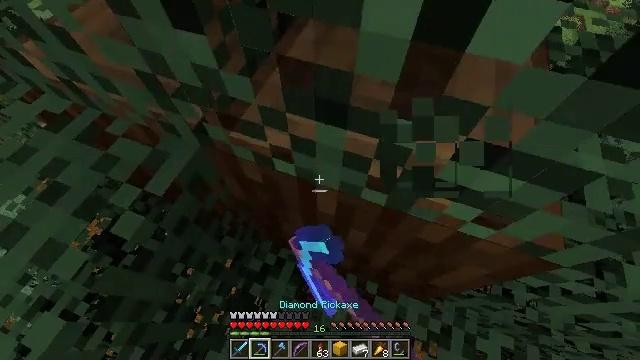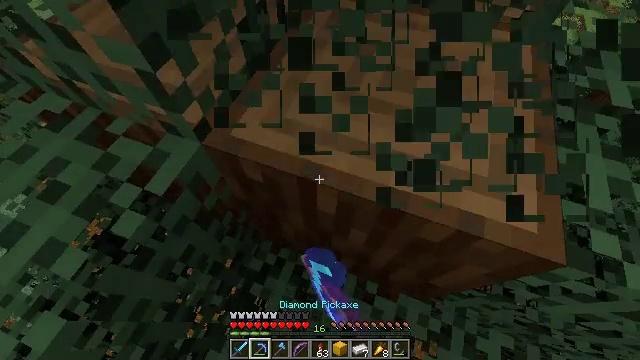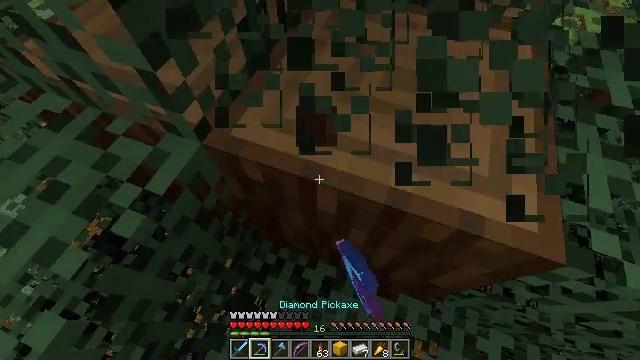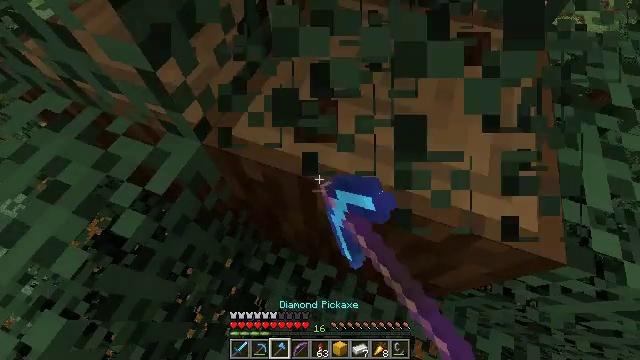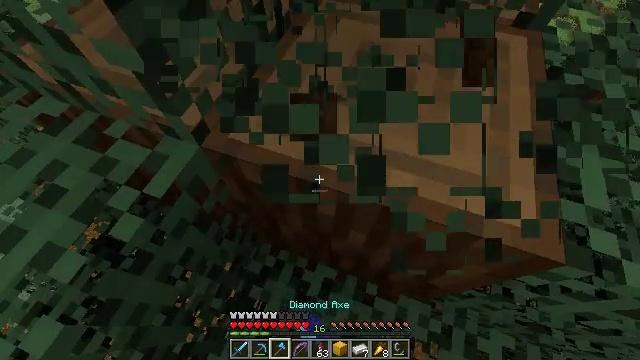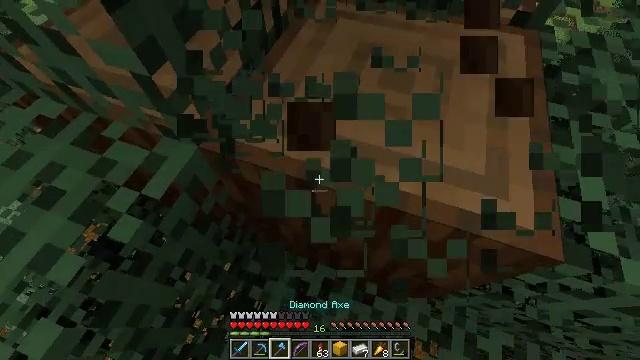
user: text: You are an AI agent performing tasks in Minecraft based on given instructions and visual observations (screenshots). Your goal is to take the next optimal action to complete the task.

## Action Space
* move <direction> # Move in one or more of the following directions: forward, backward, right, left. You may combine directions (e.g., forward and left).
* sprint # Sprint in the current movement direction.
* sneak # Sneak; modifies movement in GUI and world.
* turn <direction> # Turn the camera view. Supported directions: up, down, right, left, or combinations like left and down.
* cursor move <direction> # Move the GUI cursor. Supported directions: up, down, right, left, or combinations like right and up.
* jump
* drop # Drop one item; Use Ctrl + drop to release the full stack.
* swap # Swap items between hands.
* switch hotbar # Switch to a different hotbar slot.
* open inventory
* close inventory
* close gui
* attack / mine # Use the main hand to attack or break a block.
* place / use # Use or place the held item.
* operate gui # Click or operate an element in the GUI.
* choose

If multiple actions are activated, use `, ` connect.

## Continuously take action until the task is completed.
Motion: motion action
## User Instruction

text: Collect spruce leaves for landscaping.
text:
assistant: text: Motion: attack / mine
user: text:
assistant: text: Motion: attack / mine
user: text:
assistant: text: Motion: attack / mine, switch to hotbar 3
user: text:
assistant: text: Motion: attack / mine, switch to hotbar 3
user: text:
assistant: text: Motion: attack / mine, switch to hotbar 3
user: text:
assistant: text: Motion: attack / mine